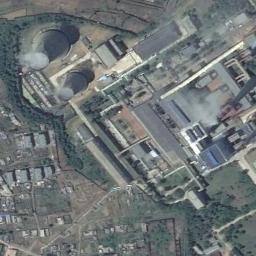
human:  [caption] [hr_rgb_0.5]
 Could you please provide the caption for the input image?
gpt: The thermal power station is on the grass next to some buildings .

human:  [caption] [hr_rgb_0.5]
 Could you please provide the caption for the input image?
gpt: There are many buildings next to the thermal power station .

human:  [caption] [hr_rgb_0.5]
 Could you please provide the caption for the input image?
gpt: In the thermal power station there are neatly planned plants, Equipment and good greening  There are two cooling towers emitting steam and a chimney emitting smoke .

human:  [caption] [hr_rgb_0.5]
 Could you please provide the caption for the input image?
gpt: There are about 10 thermal power stations here, and the roofs of the surrounding buildings are black .

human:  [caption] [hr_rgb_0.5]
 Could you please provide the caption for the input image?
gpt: There are many buildings and green trees on the thermal power station .